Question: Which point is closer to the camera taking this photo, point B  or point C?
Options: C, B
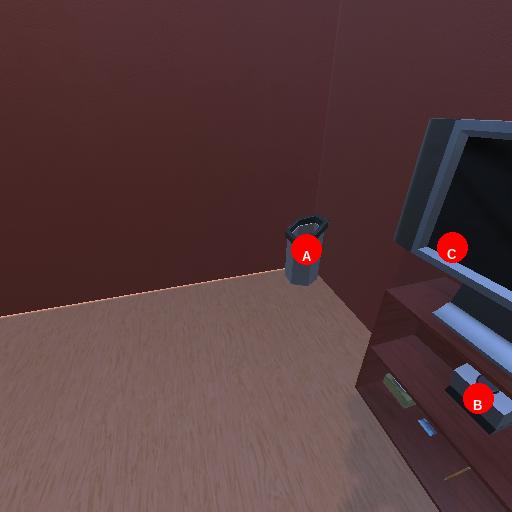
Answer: C